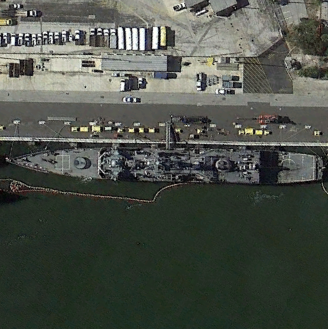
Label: cruiser